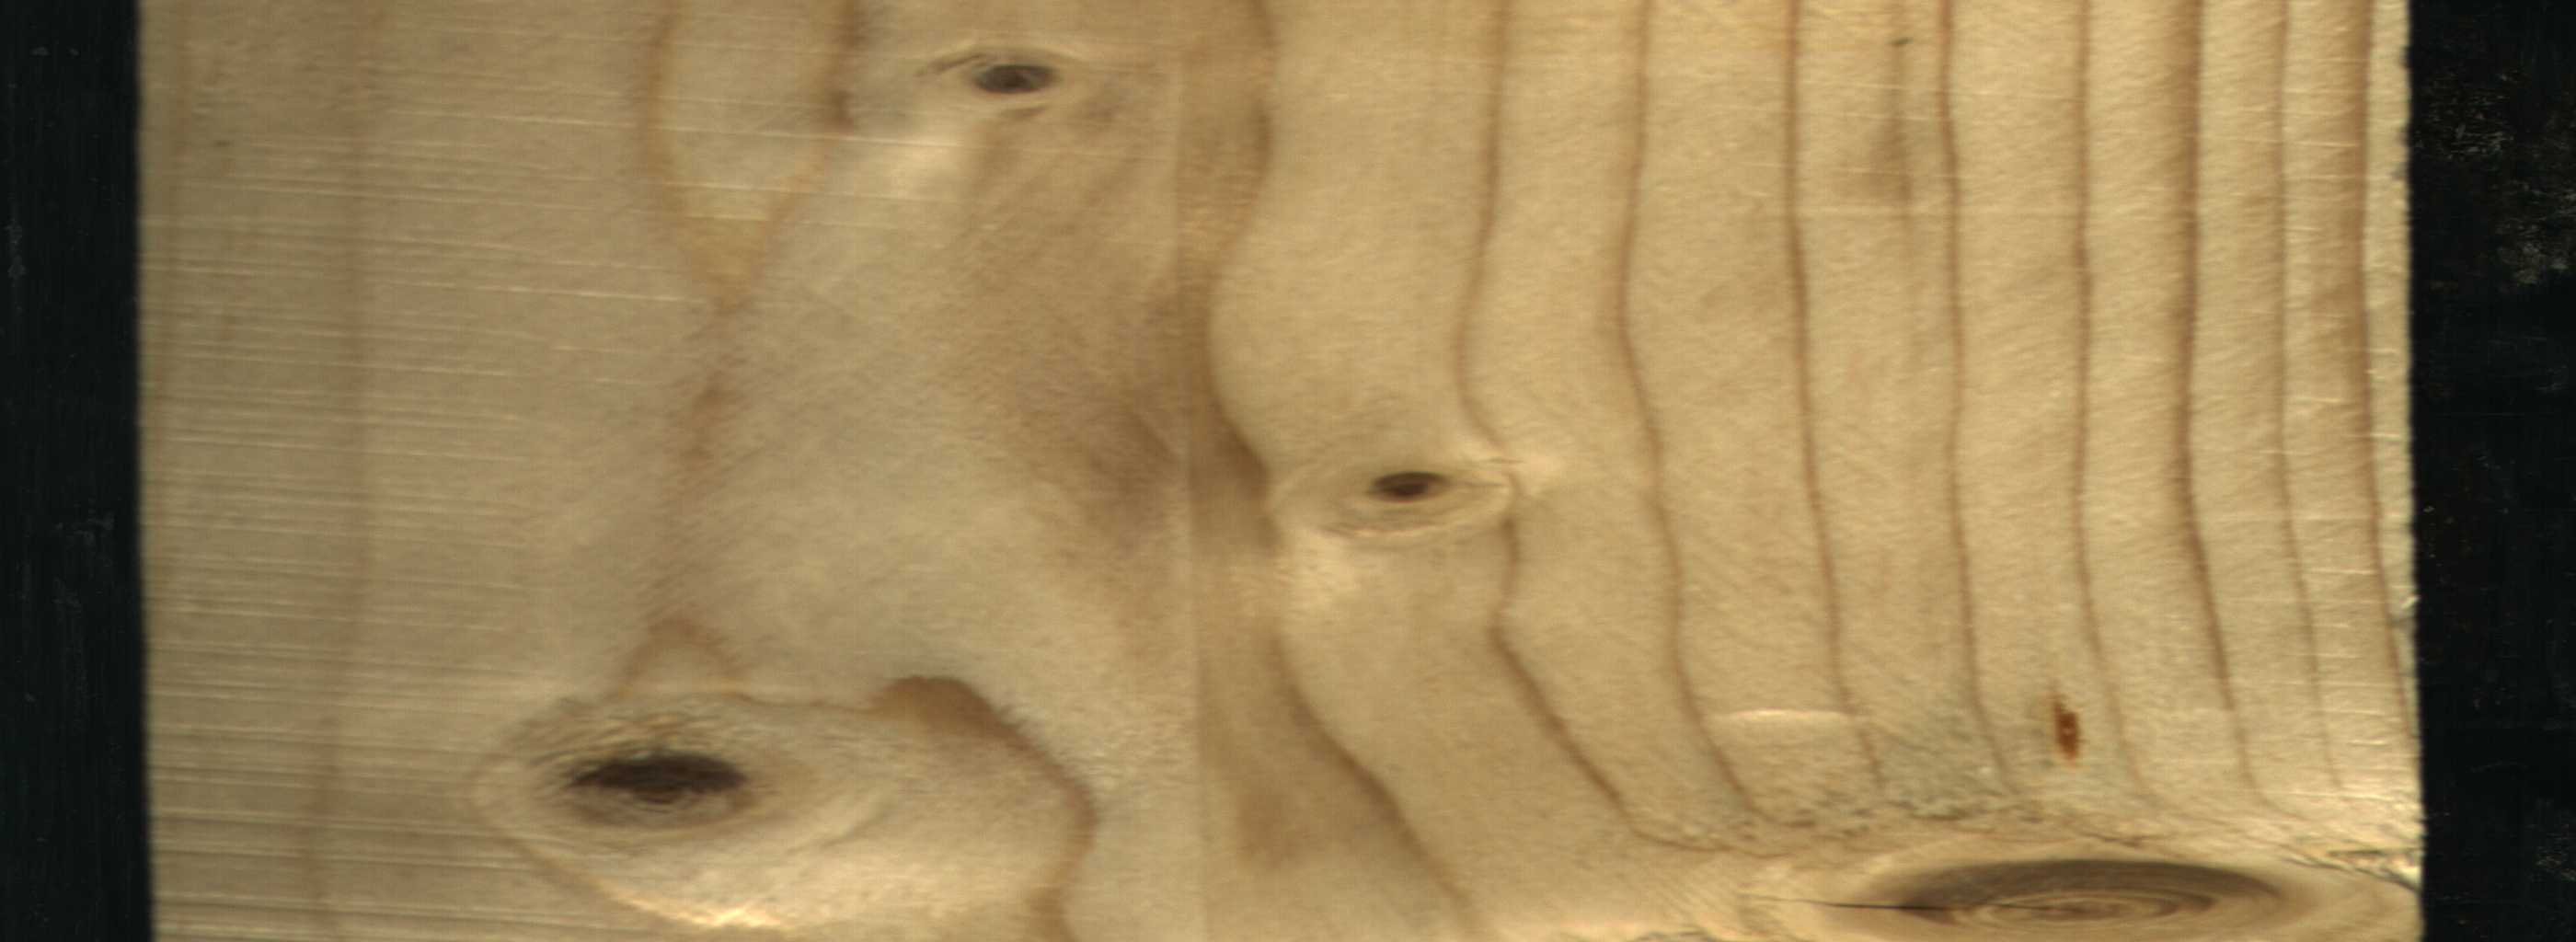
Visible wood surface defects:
resin
knot_with_crack
knot_with_crack
Dead_Knot
Live_Knot
Live_Knot
Live_Knot
Live_Knot